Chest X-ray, PA view. Patient: 53 years old, sex M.
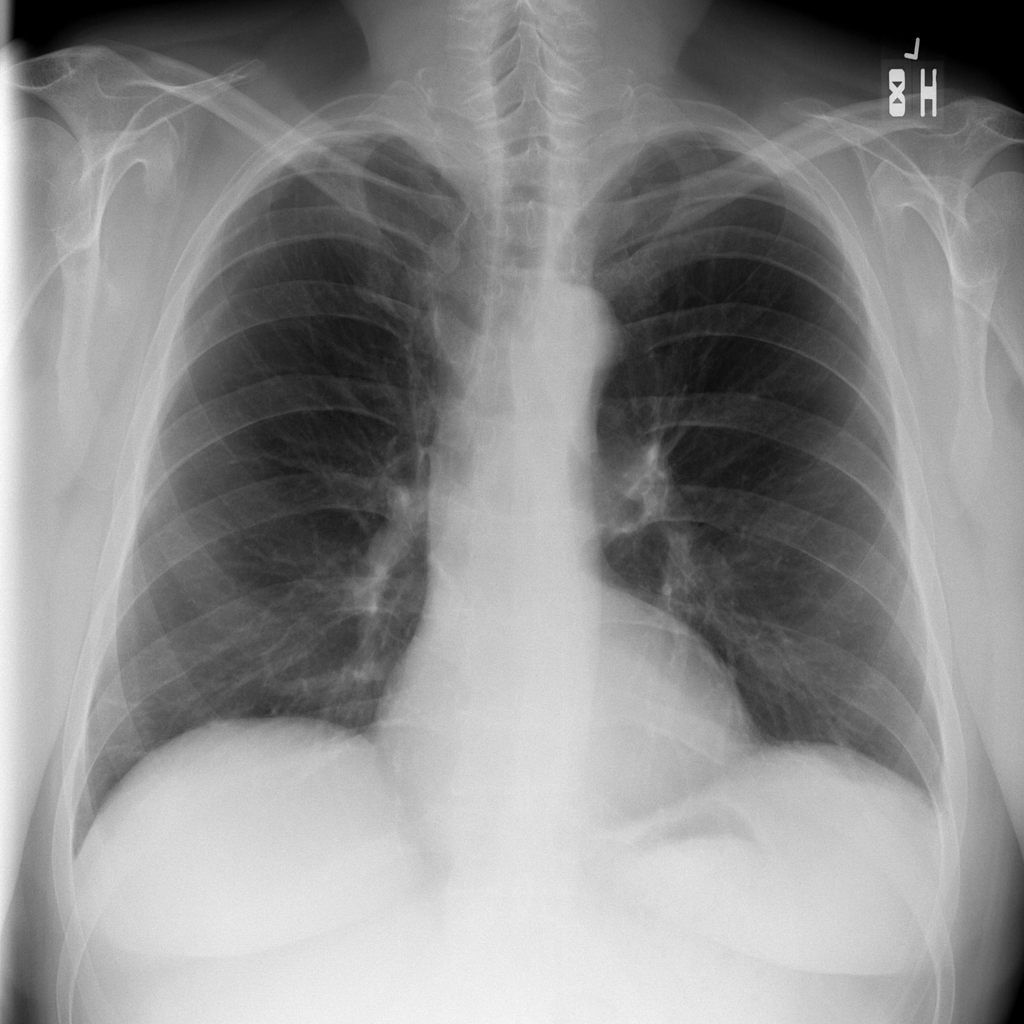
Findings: No Finding